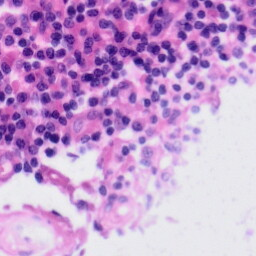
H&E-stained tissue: Tonsil